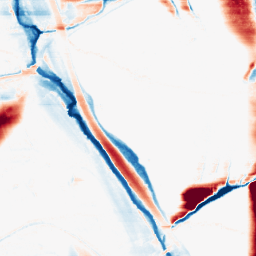
Category: morphological
Decomposition family: morphological_rect
Decomposition parameters: operation: average
width: 50
height: 5
Upsampling method: linear_exact
Upsampling parameters: scale: 8
Upsampling scale: 8